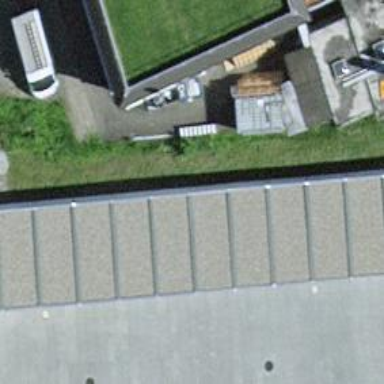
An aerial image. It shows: Group of garages.